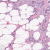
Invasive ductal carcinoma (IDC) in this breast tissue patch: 1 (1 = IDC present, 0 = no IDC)